Question: I'm trying to produce a 3D surface plot using matplotlib. As a starting point i've copied the <URL>.
Rather than looking like the example in the above link, it looks like this:

I'm using Windows 7, Python 2.7.3 and Matplotlib is version 1.5.1. What could I change to have my surface plots appear as intended?
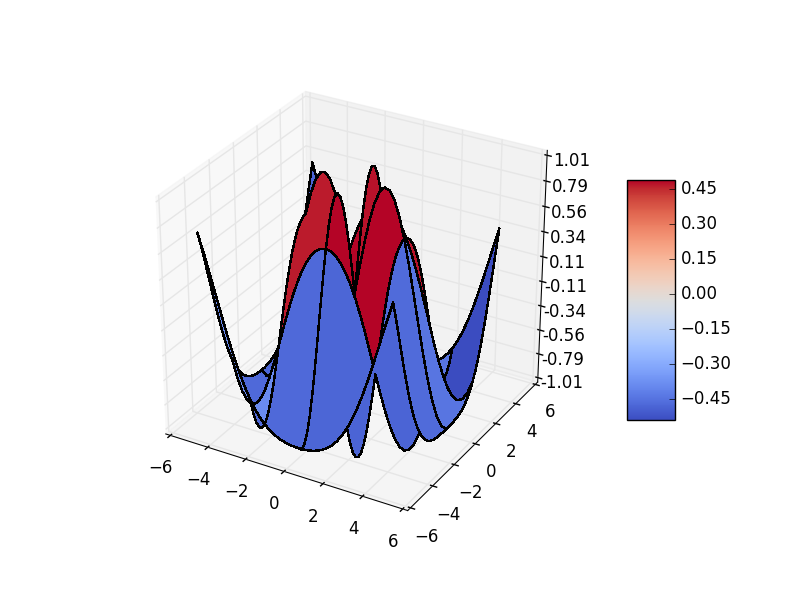
Answer: If you are using matplotlib version 1.5, you need to refer to the example of this version, instead of the one for version 2.0:
<URL>
The difference is that you need to specify 'rstride=1, cstride=1,':
'''
surf = ax.plot_surface(X, Y, Z, rstride=1, cstride=1, cmap=cm.coolwarm,
linewidth=0, antialiased=False)
'''